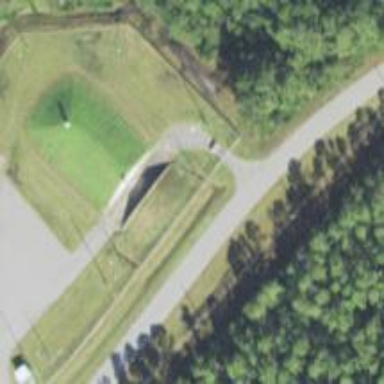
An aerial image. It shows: Military bunker.